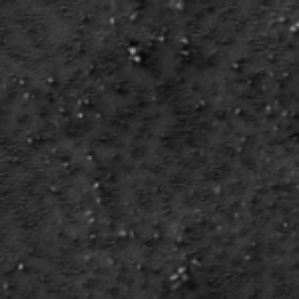
Label: frost